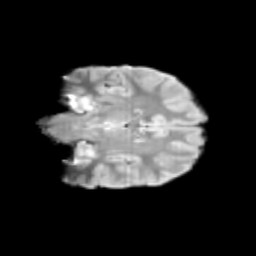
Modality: T2w
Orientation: coronal
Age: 10
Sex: male
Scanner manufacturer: siemens
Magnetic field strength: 3 T
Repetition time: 3.8 s
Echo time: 0.07 s